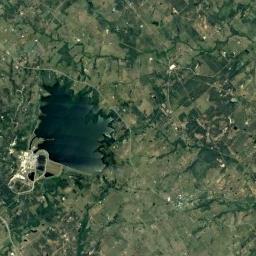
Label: lake